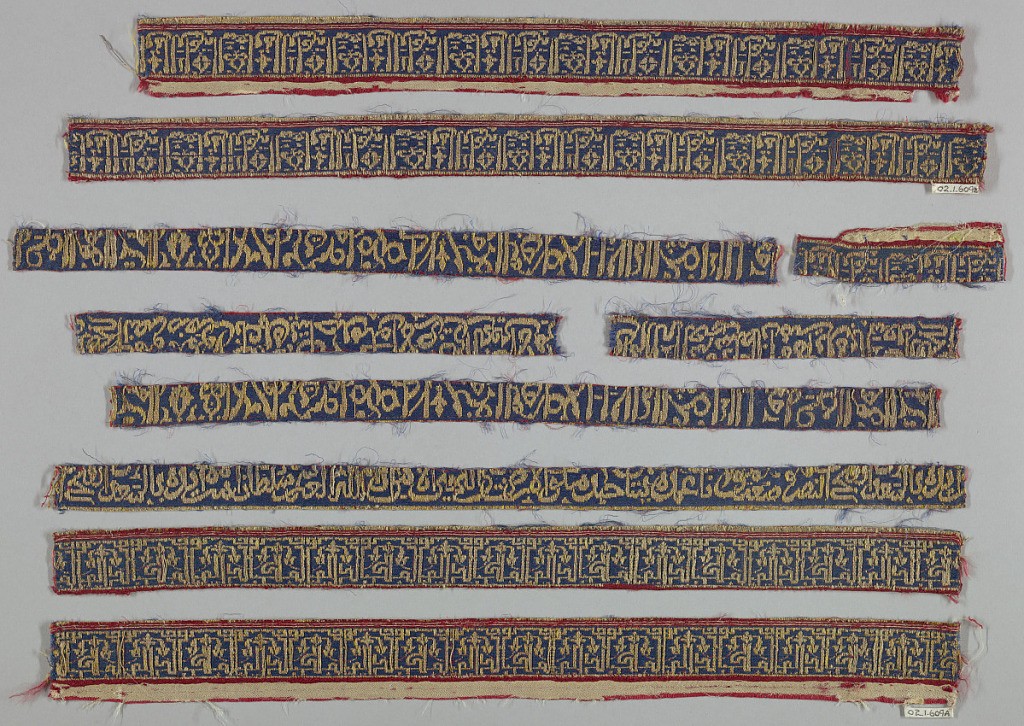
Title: Fragments of tiraz
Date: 14th century
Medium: silk, metallics Technique: woven
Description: Bands with design of script.